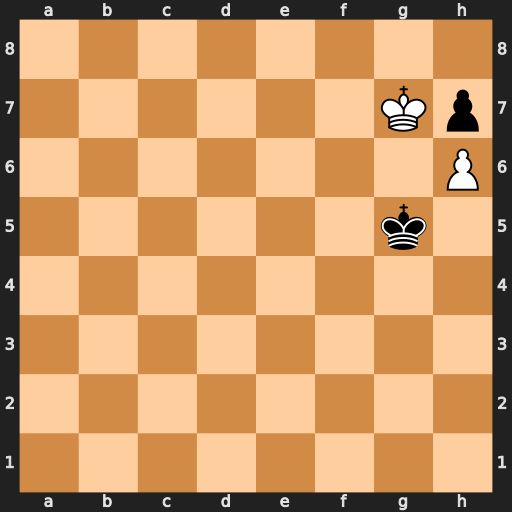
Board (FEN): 8/6Kp/7P/6k1/8/8/8/8
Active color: w
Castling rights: -
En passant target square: -
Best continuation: Kxh7 Kf6 Kg8